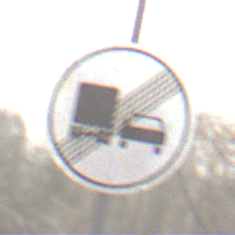
Verkehrszeichen: EndeUeberholverbotKraftfahrzeuge
Umgebung: Outdoor, Nature
Tageszeit: MorningAfternoon
Wetter: PartlyCloudy
Licht: Natural
Jahreszeit: Winter
Kontrast: MediumContrast